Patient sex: M
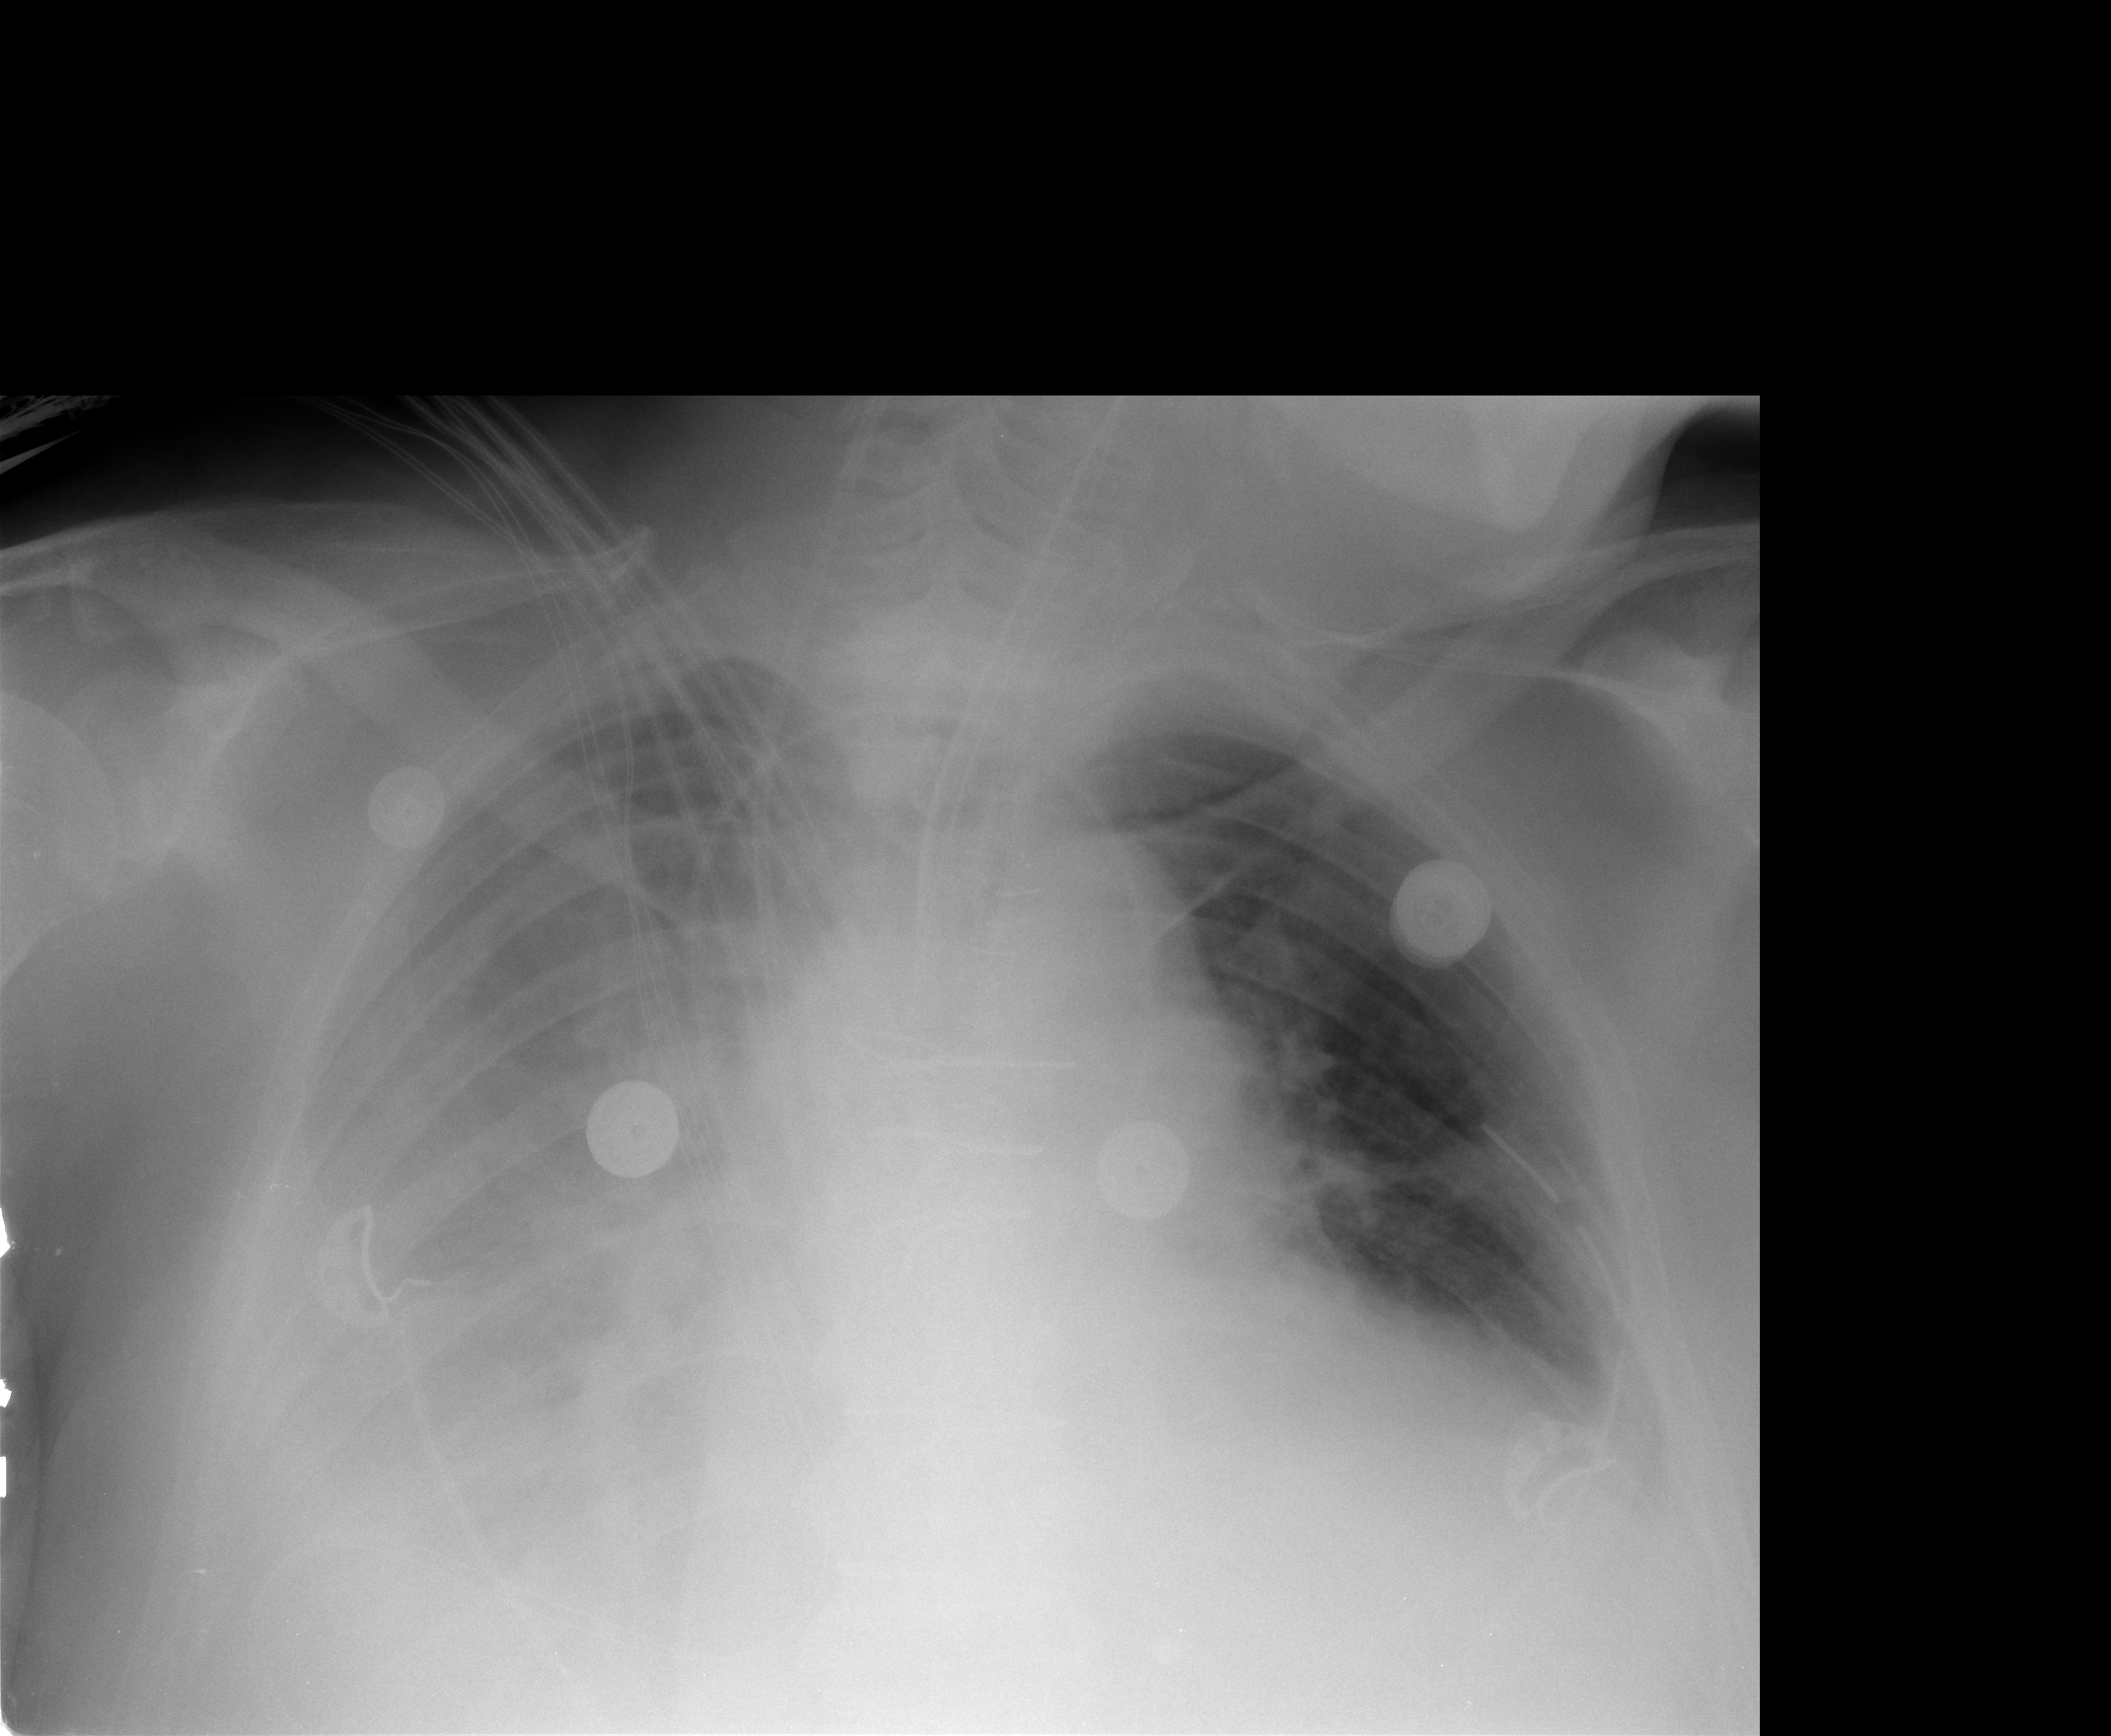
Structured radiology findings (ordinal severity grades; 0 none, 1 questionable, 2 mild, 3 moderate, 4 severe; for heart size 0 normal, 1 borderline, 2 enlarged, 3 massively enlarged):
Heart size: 2
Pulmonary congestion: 2
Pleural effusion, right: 3
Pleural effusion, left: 2
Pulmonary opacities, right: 1
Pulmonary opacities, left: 0
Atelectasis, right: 3
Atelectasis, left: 2